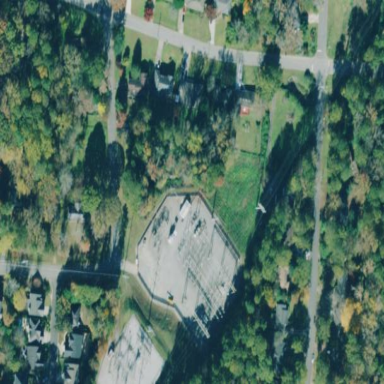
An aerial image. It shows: Distribution power substation secured by fence.